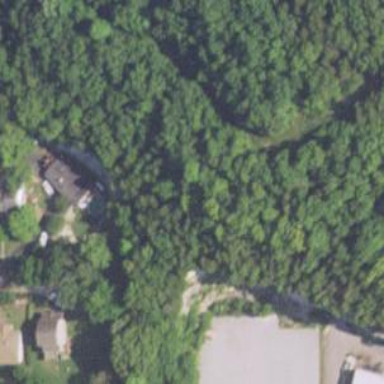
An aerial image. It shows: Evergreen woodland with needle-leaved trees.